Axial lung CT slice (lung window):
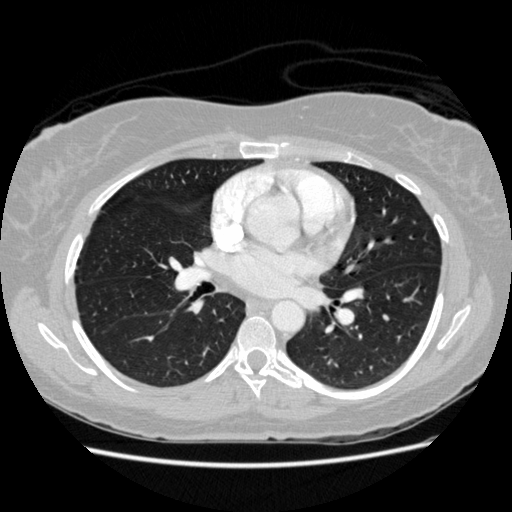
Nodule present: no